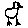
Label: bird